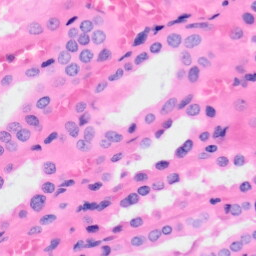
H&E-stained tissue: Kidney